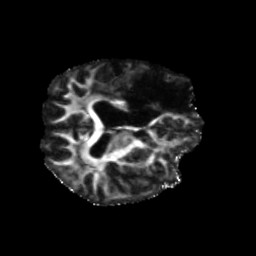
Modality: FA
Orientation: axial
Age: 60
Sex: male
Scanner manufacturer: siemens
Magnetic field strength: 3 T
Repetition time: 5.47 s
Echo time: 0.0854 s